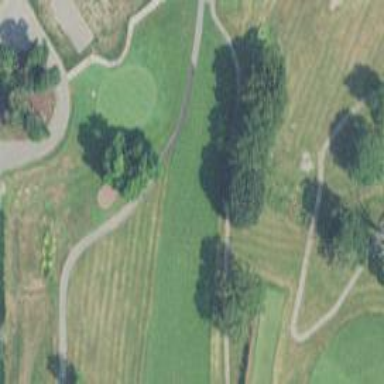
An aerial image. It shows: Pathway for golfing.